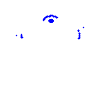
Particle: kaon